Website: apple
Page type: payment
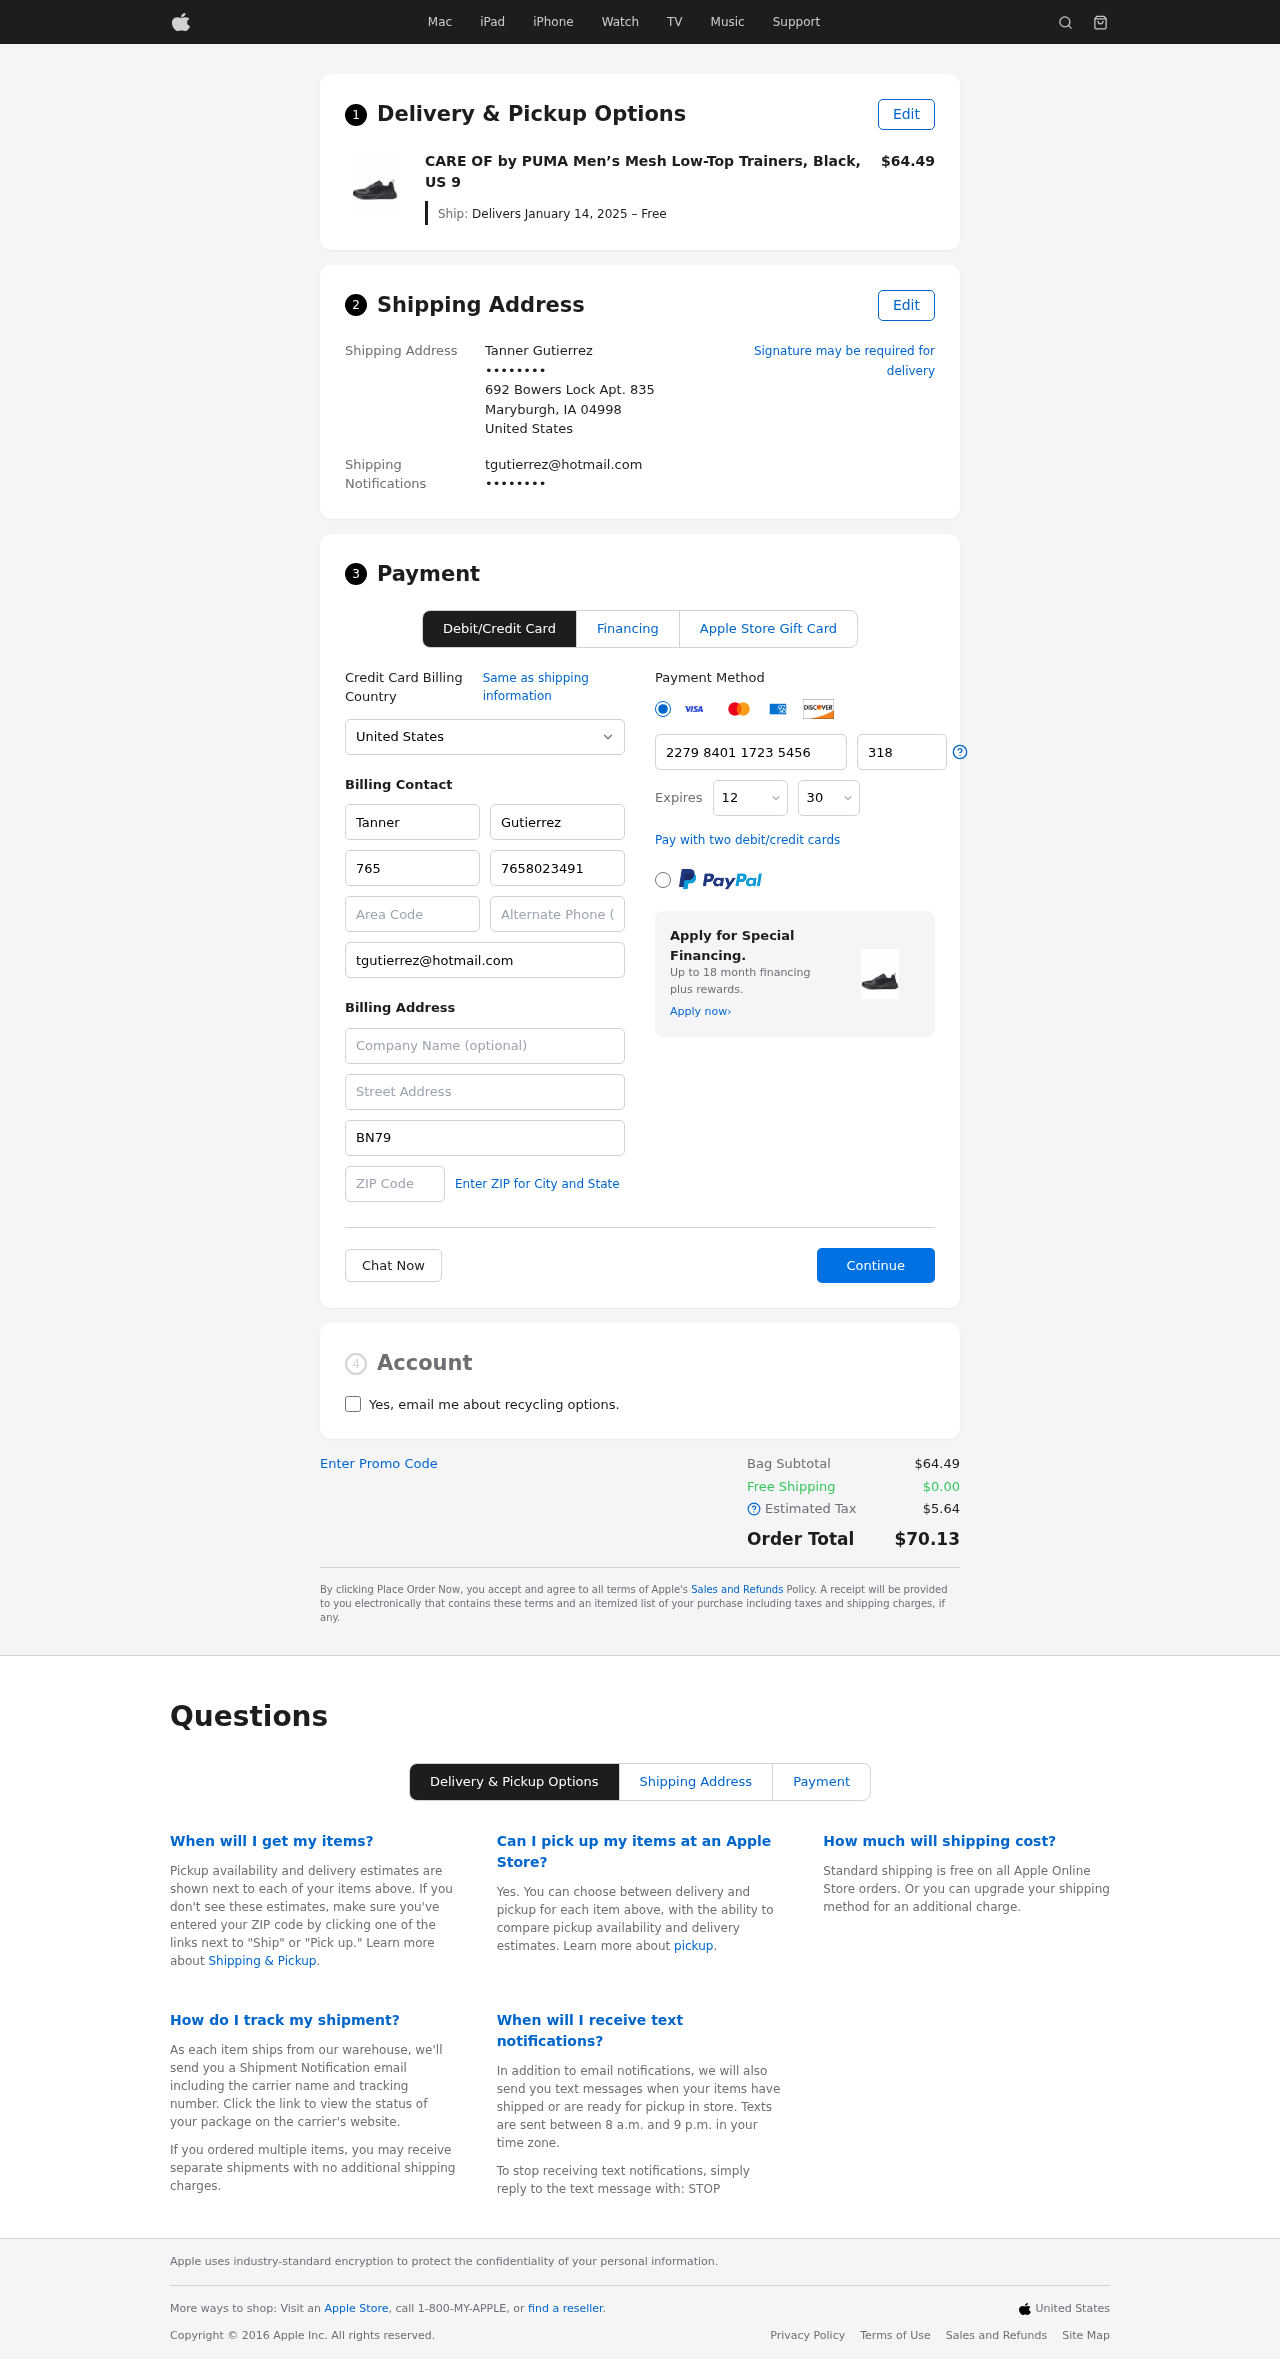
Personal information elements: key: PII_CARD_CVV
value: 318
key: PII_CARD_EXPIRY_MONTH
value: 12
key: PII_CARD_EXPIRY_YEAR
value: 30
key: PII_CARD_NUMBER
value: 2279 8401 1723 5456
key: PII_CITY_STATE_ZIP
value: Maryburgh, IA 04998
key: PII_COUNTRY
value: United States
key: PII_EMAIL
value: tgutierrez@hotmail.com
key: PII_EMAIL2
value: tgutierrez@hotmail.com
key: PII_FIRSTNAME
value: Tanner
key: PII_FULLNAME
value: Tanner Gutierrez
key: PII_LASTNAME
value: Gutierrez
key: PII_PHONE3
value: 7658023491
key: PII_PHONE_AREA
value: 765
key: PII_SECURITY_CODE
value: BN79
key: PII_STREET
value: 692 Bowers Lock Apt. 835
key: PII_PHONE
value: ••••••••
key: PII_PHONE2
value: ••••••••
Product elements: key: PRODUCT1_NAME
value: CARE OF by PUMA Men’s Mesh Low-Top Trainers, Black, US 9
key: PRODUCT1_PRICE
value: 64.49
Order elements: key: ORDER_DELIVERY_DATE
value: Delivers January 14, 2025 – Free
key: ORDER_SUBTOTAL
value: $64.49
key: ORDER_SHIPPING_COST
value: $0.00
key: ORDER_TAX
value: $5.64
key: ORDER_TOTAL
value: $70.13